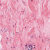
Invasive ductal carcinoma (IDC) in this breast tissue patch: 0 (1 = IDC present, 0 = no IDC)